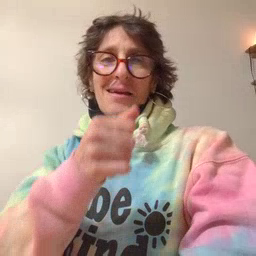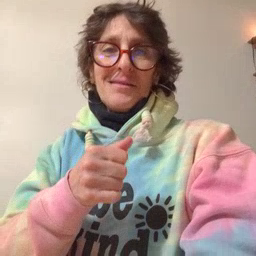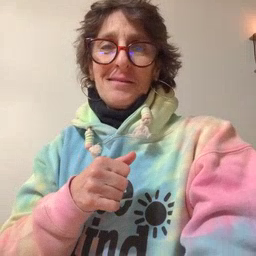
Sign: hide